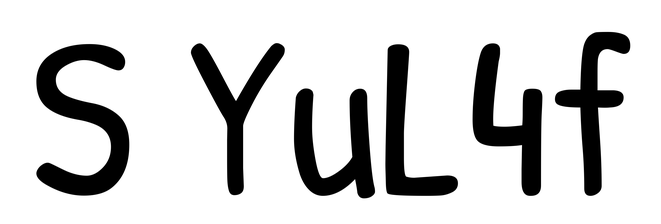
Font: PatrickHand-Regular